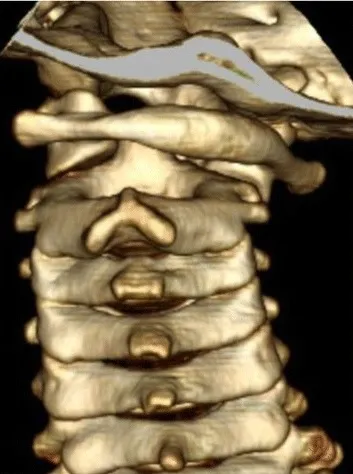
A posterior view of three-dimensional reconstruction computed tomography of the cervical spine in case 1, demonstrating the interlocked atlantoaxial joint in a rotatory position to the left.
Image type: radiology (ct)